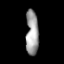
Tissue: lung
Cell type: Epithelial cells
Senescence score: 0.2227
Nuclear area (px): 558
Mean DAPI intensity: 158.392